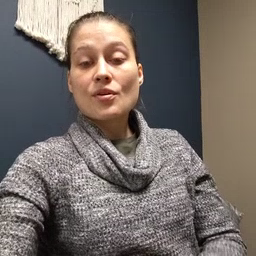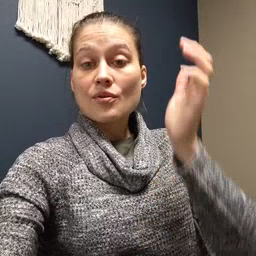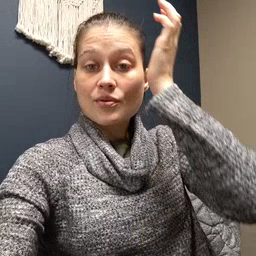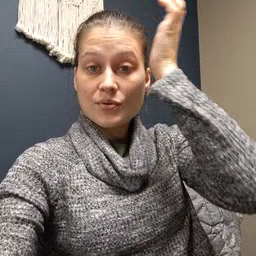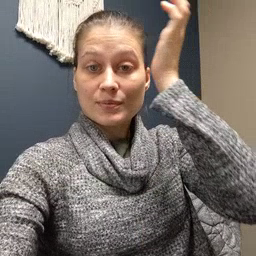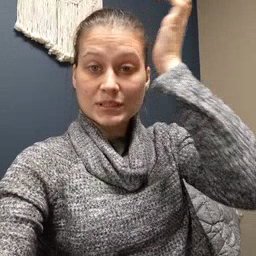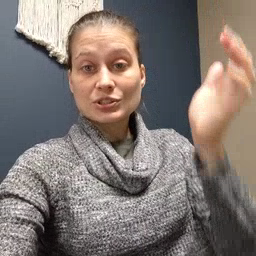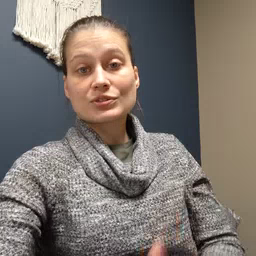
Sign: garbage